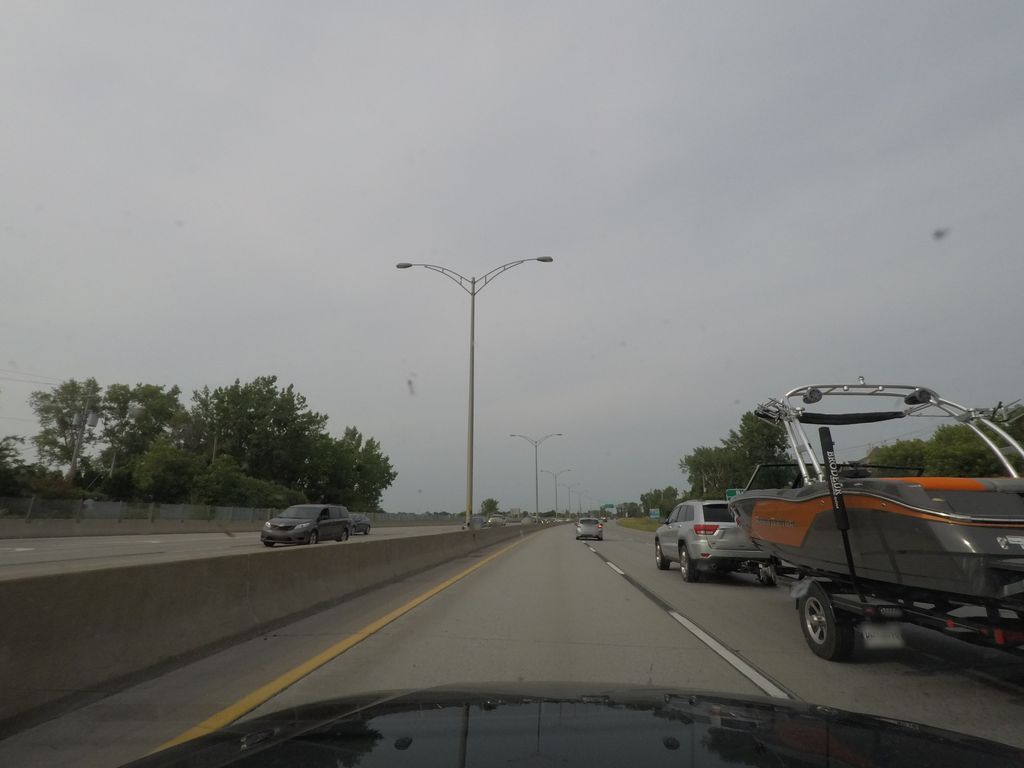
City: montreal